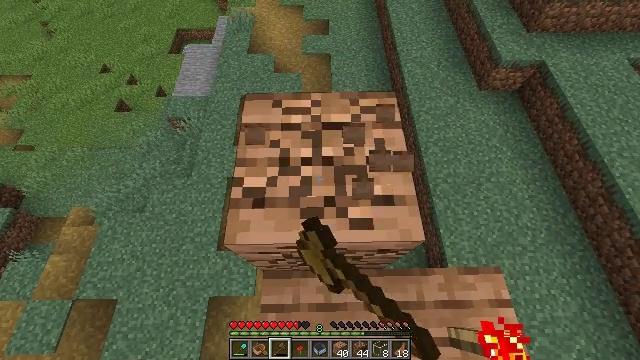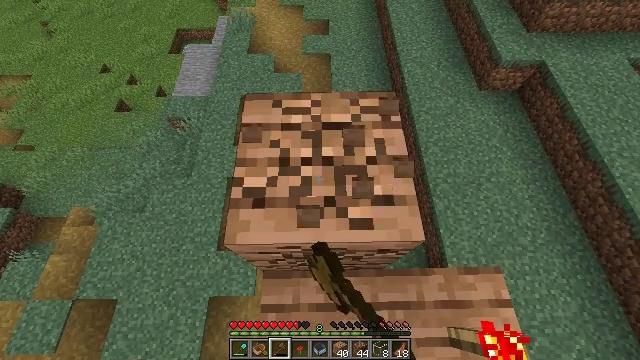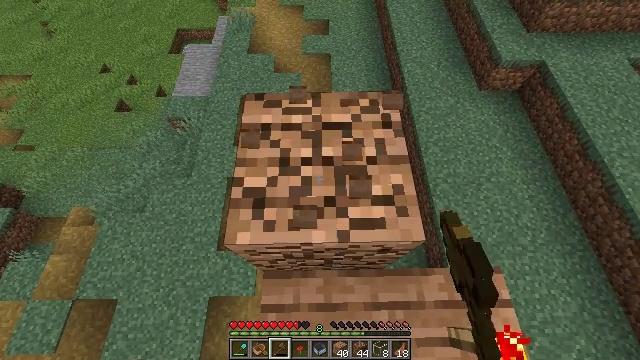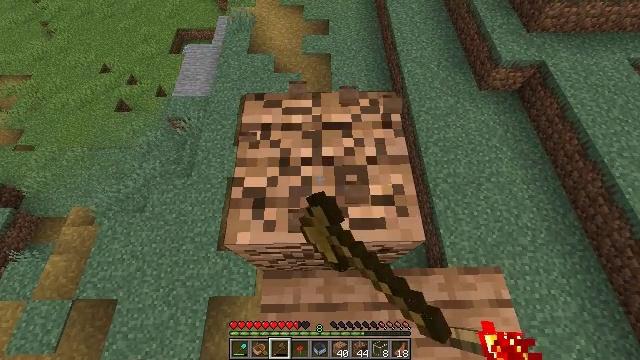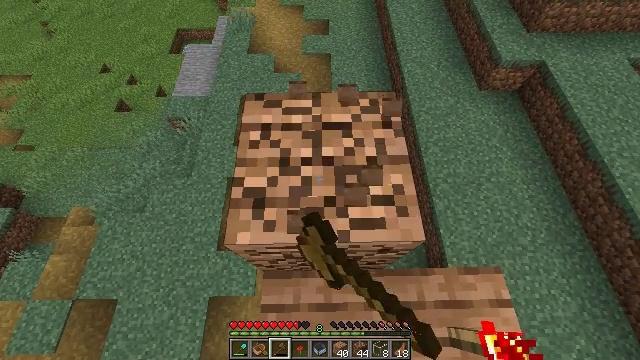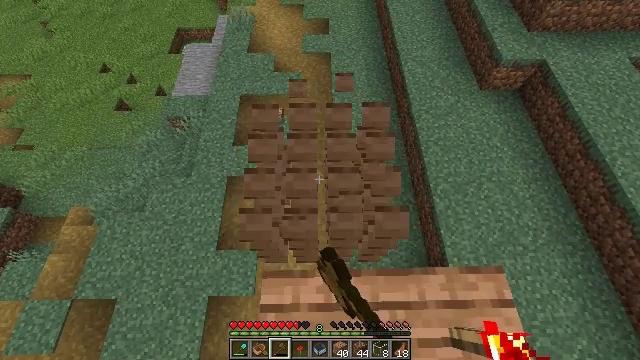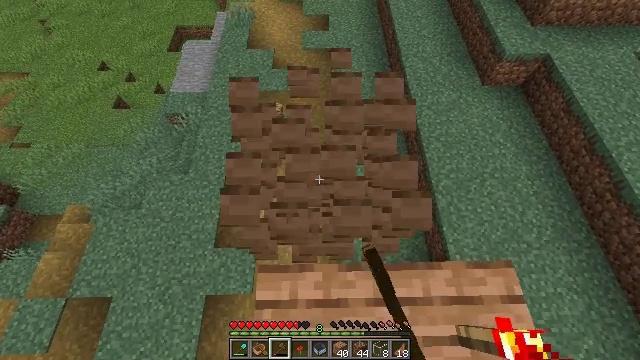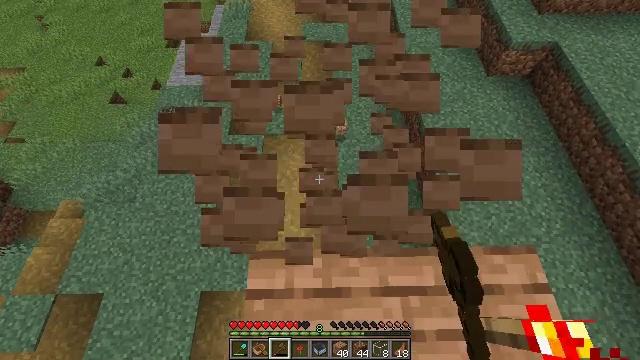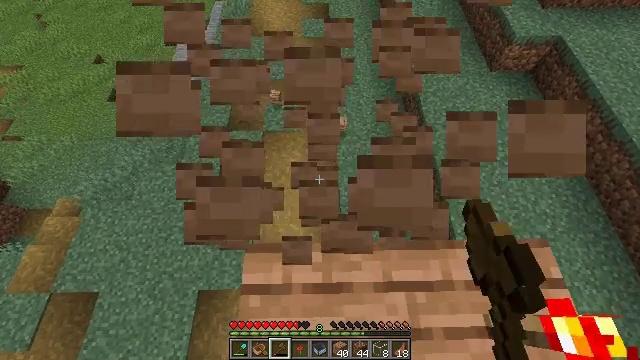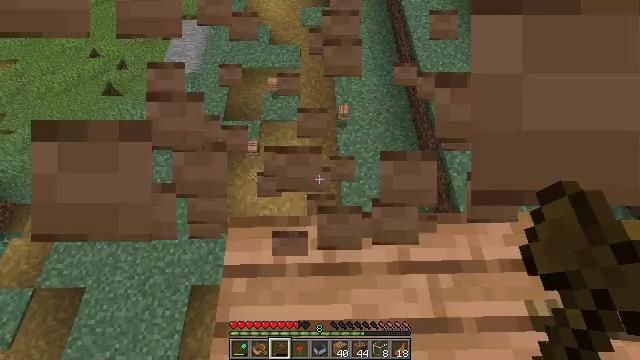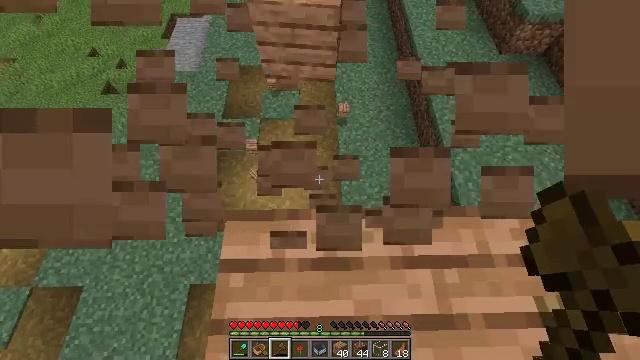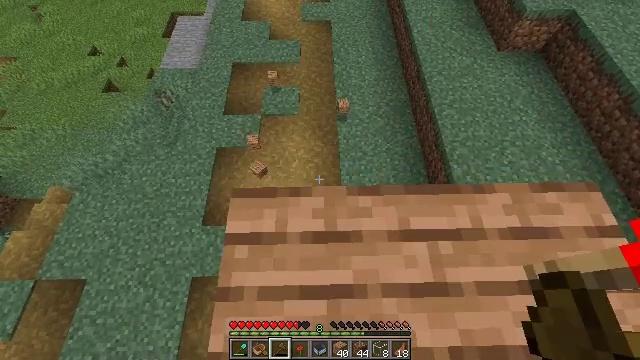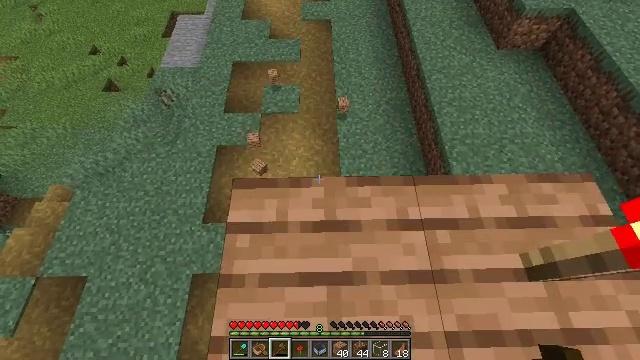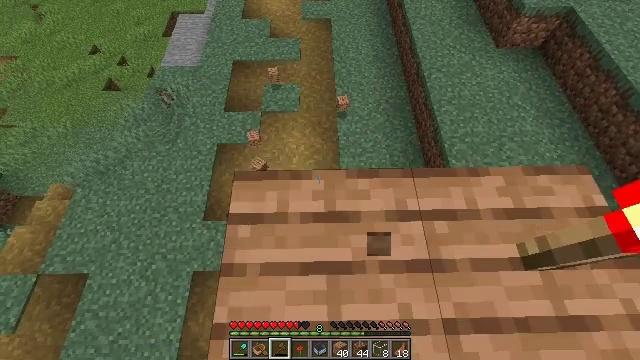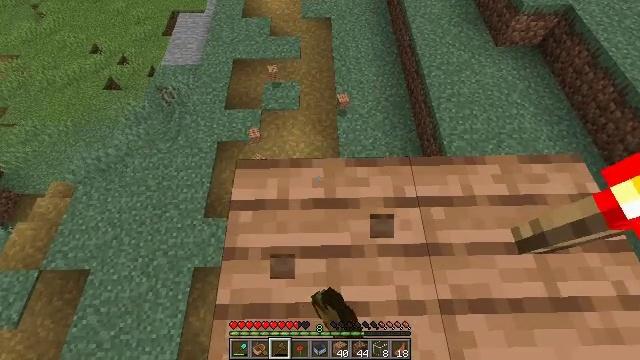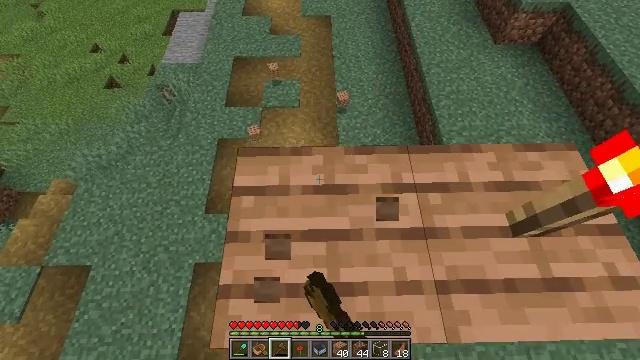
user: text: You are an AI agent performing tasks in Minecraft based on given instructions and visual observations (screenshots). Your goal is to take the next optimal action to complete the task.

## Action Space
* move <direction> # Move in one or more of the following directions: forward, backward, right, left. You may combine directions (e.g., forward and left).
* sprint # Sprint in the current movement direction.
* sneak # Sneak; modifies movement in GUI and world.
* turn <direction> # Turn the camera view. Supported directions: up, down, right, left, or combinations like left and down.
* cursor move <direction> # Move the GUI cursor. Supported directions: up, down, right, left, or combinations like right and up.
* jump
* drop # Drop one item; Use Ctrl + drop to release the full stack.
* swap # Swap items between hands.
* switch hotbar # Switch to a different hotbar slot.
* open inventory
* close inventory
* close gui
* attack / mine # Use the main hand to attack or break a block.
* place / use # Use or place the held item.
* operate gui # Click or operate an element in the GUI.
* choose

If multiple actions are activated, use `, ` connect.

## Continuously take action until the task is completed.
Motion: motion action
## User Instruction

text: Break the jungle planks to recycle them.
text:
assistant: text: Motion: move back, sneak, attack / mine
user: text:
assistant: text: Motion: move back, sneak, attack / mine
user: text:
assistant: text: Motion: move back, sneak, attack / mine
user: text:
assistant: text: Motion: move back, sneak, attack / mine
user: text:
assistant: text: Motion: move back, sneak, attack / mine
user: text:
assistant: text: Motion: move back, sneak, attack / mine
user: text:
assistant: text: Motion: move back, sneak, attack / mine
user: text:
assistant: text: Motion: move back, sneak, attack / mine
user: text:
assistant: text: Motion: move back, sneak, attack / mine
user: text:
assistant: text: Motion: move back, sneak, attack / mine
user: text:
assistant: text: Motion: move back, sneak, attack / mine
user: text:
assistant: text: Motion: move back, sneak, attack / mine
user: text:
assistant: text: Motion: move back, sneak, attack / mine
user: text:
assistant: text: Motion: move back, sneak, attack / mine
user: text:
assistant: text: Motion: move back, sneak, attack / mine
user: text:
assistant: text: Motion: move back, sneak, attack / mine
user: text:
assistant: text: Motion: move back, sneak, attack / mine
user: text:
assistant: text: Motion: move back, sneak, attack / mine
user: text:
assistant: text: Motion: move back, sneak, attack / mine
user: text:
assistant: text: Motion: move back, sneak, attack / mine
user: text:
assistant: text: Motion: move back, sneak, attack / mine
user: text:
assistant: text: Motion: move back, sneak, attack / mine
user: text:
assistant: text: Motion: move back, sneak, attack / mine
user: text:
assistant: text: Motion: move back, sneak, attack / mine
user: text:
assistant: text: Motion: move back, sneak, attack / mine
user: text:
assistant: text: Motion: move back, sneak, attack / mine
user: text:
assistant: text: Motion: move back, sneak, attack / mine
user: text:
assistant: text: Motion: move back, sneak, attack / mine
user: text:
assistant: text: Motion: move back, sneak, attack / mine
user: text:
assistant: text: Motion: move back, sneak, attack / mine